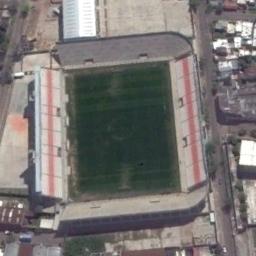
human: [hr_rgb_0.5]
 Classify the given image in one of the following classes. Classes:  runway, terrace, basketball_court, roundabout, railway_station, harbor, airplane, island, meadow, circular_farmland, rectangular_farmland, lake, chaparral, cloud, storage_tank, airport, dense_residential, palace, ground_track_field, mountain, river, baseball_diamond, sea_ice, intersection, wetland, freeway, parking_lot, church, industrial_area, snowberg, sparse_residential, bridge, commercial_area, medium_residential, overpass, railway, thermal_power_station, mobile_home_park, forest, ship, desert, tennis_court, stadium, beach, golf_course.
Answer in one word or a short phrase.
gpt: stadium